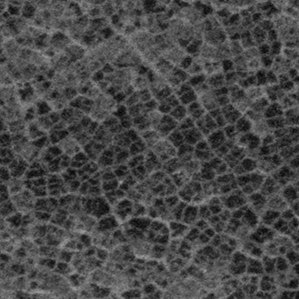
Label: frost